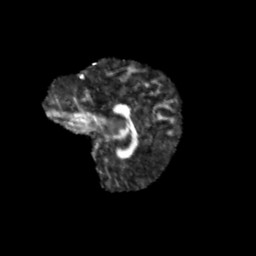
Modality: FA
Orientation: sagittal
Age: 10
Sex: female
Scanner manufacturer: siemens
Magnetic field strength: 3 T
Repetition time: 3.8 s
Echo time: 0.07 s